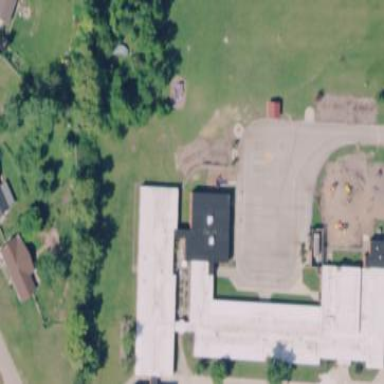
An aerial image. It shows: School building.